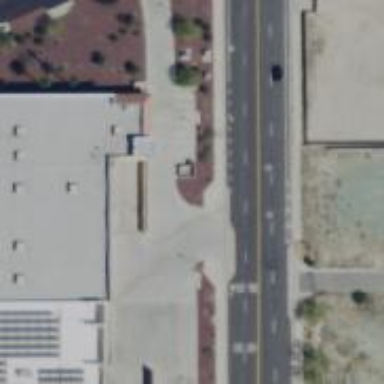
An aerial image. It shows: Alleyway designated as service road.